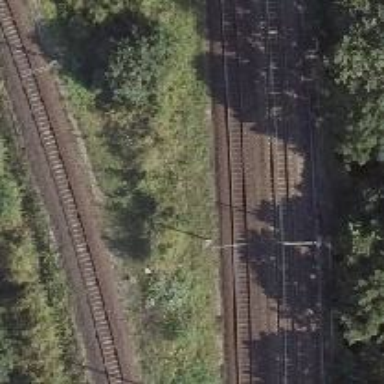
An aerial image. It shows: Railway signal.